【题型】填空题　【知识点】解析几何　【难度】medium
（2025·上海崇明·二模）已知双曲线 \( x^2 - \frac{y^2}{b^2} = 1\ (b>0) \) 的左、右焦点为 \( F_1,F_2 \)，以 \( O \) 为顶点，\( F_2 \) 为焦点作抛物线交双曲线于 \( P \)，且 \( \angle PF_1F_2 = 45^\circ \)，则 \( b^2 = \underline{\qquad} \).
【解答】
\noindent
【答案】\( 2+2\sqrt{2} \)

\vspace{0.5em}
\noindent
【分析】由抛物线定义过点 \( P \) 作准线的垂线，可构造直角三角形，由此可得 \( |PF_1| \)，再在 \( \triangle PF_1F_2 \) 中由余弦定理可得 \( |PF_2| \)，接着利用双曲线的定义可求 \( p \)，最后利用共焦点求得 \( b^2 \).

\vspace{0.5em}
\noindent
【详解】由题意可知，\( |F_1F_2| = p = 2\sqrt{b^2+1} \)，

\noindent
如图，过点 \( P \) 作准线的垂线，垂足为 \( D \)，则 \( |PD| = p \)，

\noindent
则 \( \cos \angle PF_1F_2 = \cos \angle F_1PD = \frac{|DP|}{|PF_1|} = \frac{p}{|PF_1|} = \frac{\sqrt{2}}{2} \)，得 \( |PF_1| = \sqrt{2}p \)，

\noindent
在 \( \triangle PF_1F_2 \) 中由余弦定理可得，
\[
|PF_2|^2 = |PF_1|^2 + |F_1F_2|^2 - 2|PF_1||F_1F_2|\cos\frac{\pi}{4}
\]
\[
= 2p^2 + p^2 - 2\sqrt{2}p^2 \times \frac{\sqrt{2}}{2} = p^2, \quad \text{即} \ |PF_2| = p,
\]

\noindent
则由双曲线的定义可得 \( |PF_1| - |PF_2| = (\sqrt{2}-1)p = 2 \)，得 \( p = 2+2\sqrt{2} \)，

\noindent
则 \( b^2 = \frac{p^2}{4} - 1 = 2+2\sqrt{2} \)

\vspace{0.5em}
\noindent
故答案为：\( 2+2\sqrt{2} \)

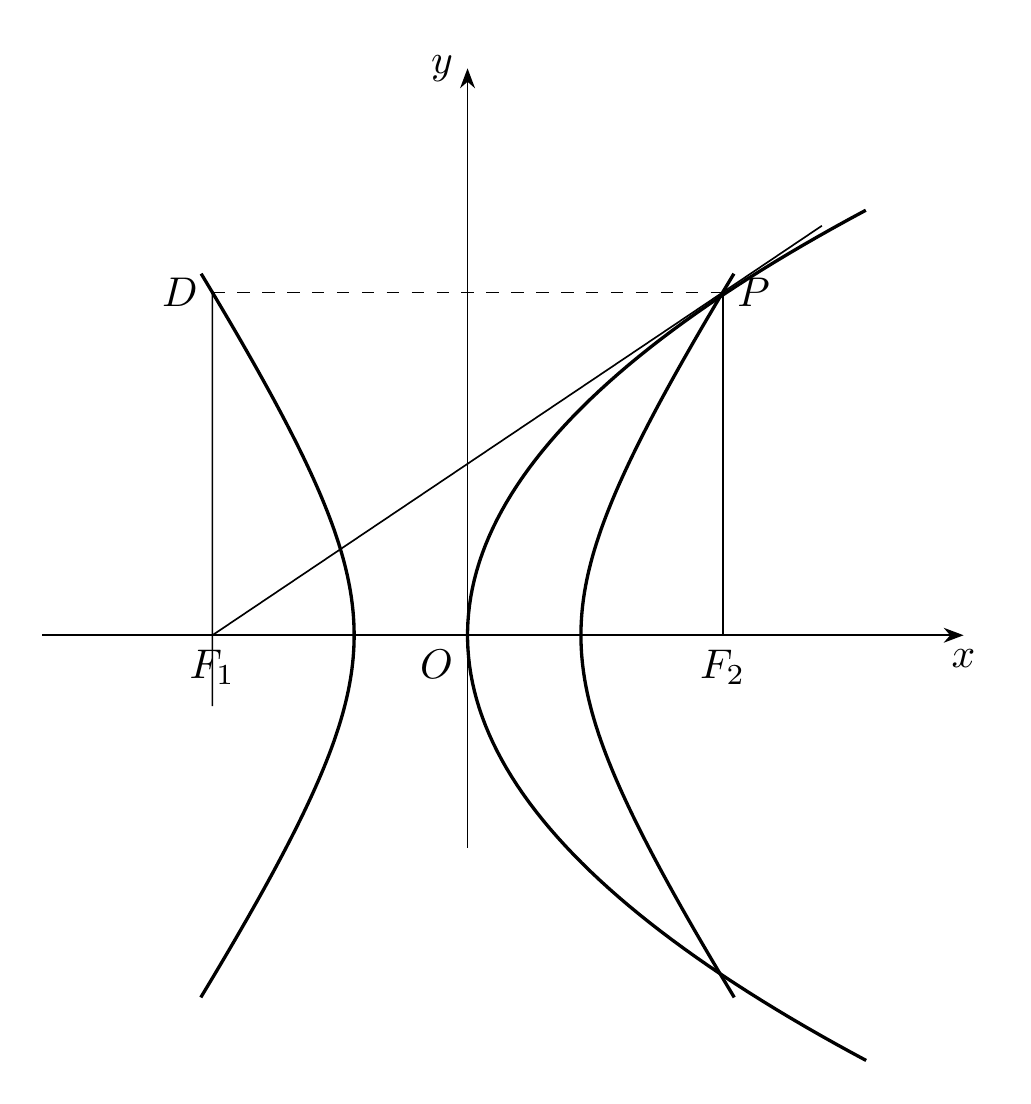